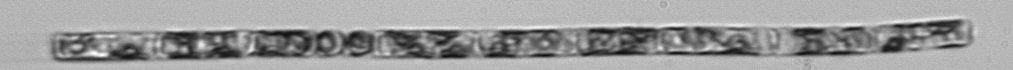
Label: Guinardia_delicatula_TAG_internal_parasite